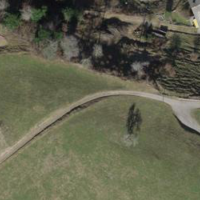
EUNIS habitat code: 24
Species observed at this site:
Euphorbia cyparissias